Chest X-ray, AP view. Patient: 65 years old, sex F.
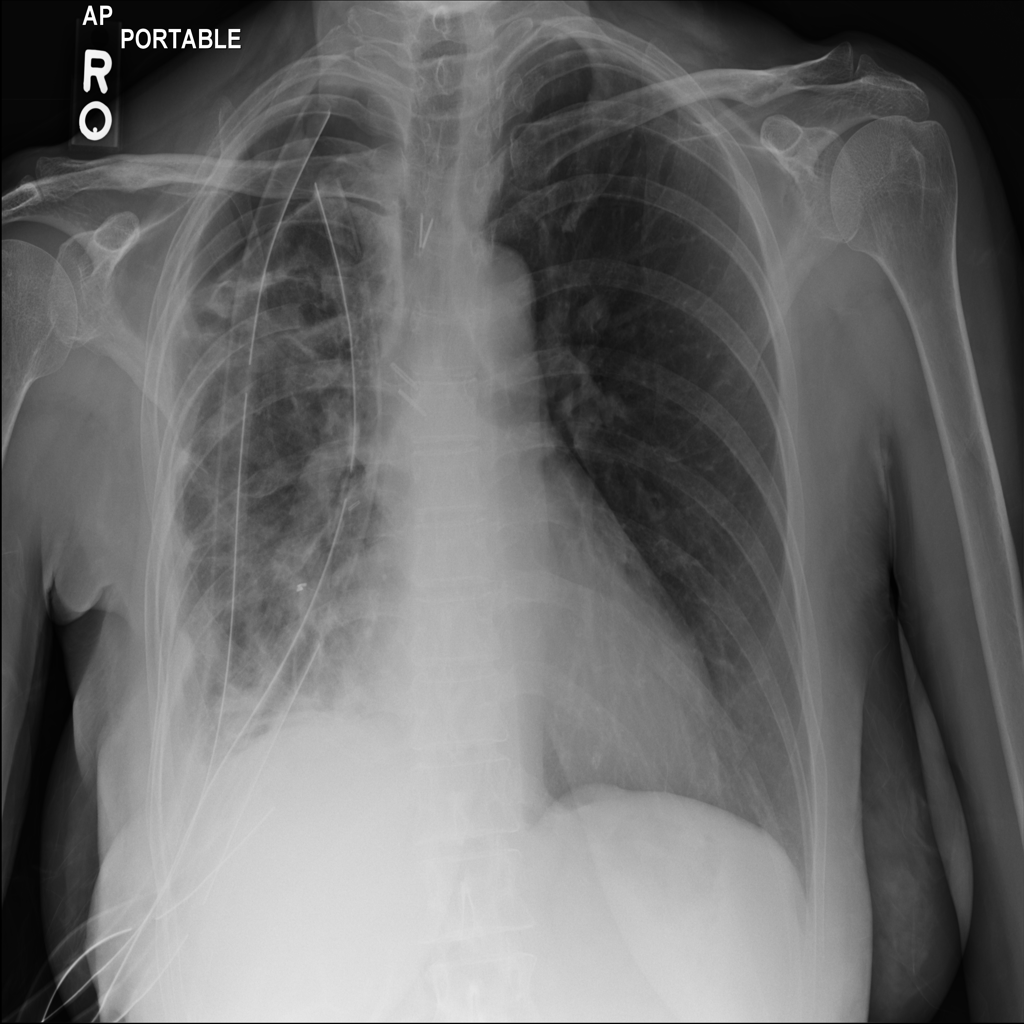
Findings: Pneumothorax